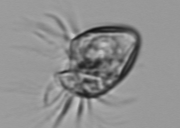
Label: Strombidium_morphotype1